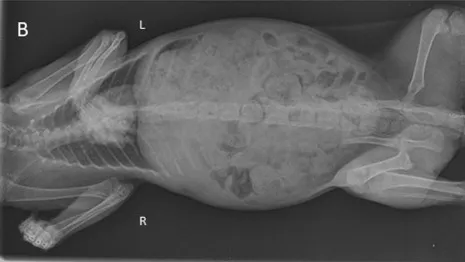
Patient at the beginning of the therapy; whole-body X-ray show normal mineralization of the bones, and no fractures present. (D) Lateral position of the left elbow, both with normal growth plates (yellow arrows).
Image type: radiology (x_ray)